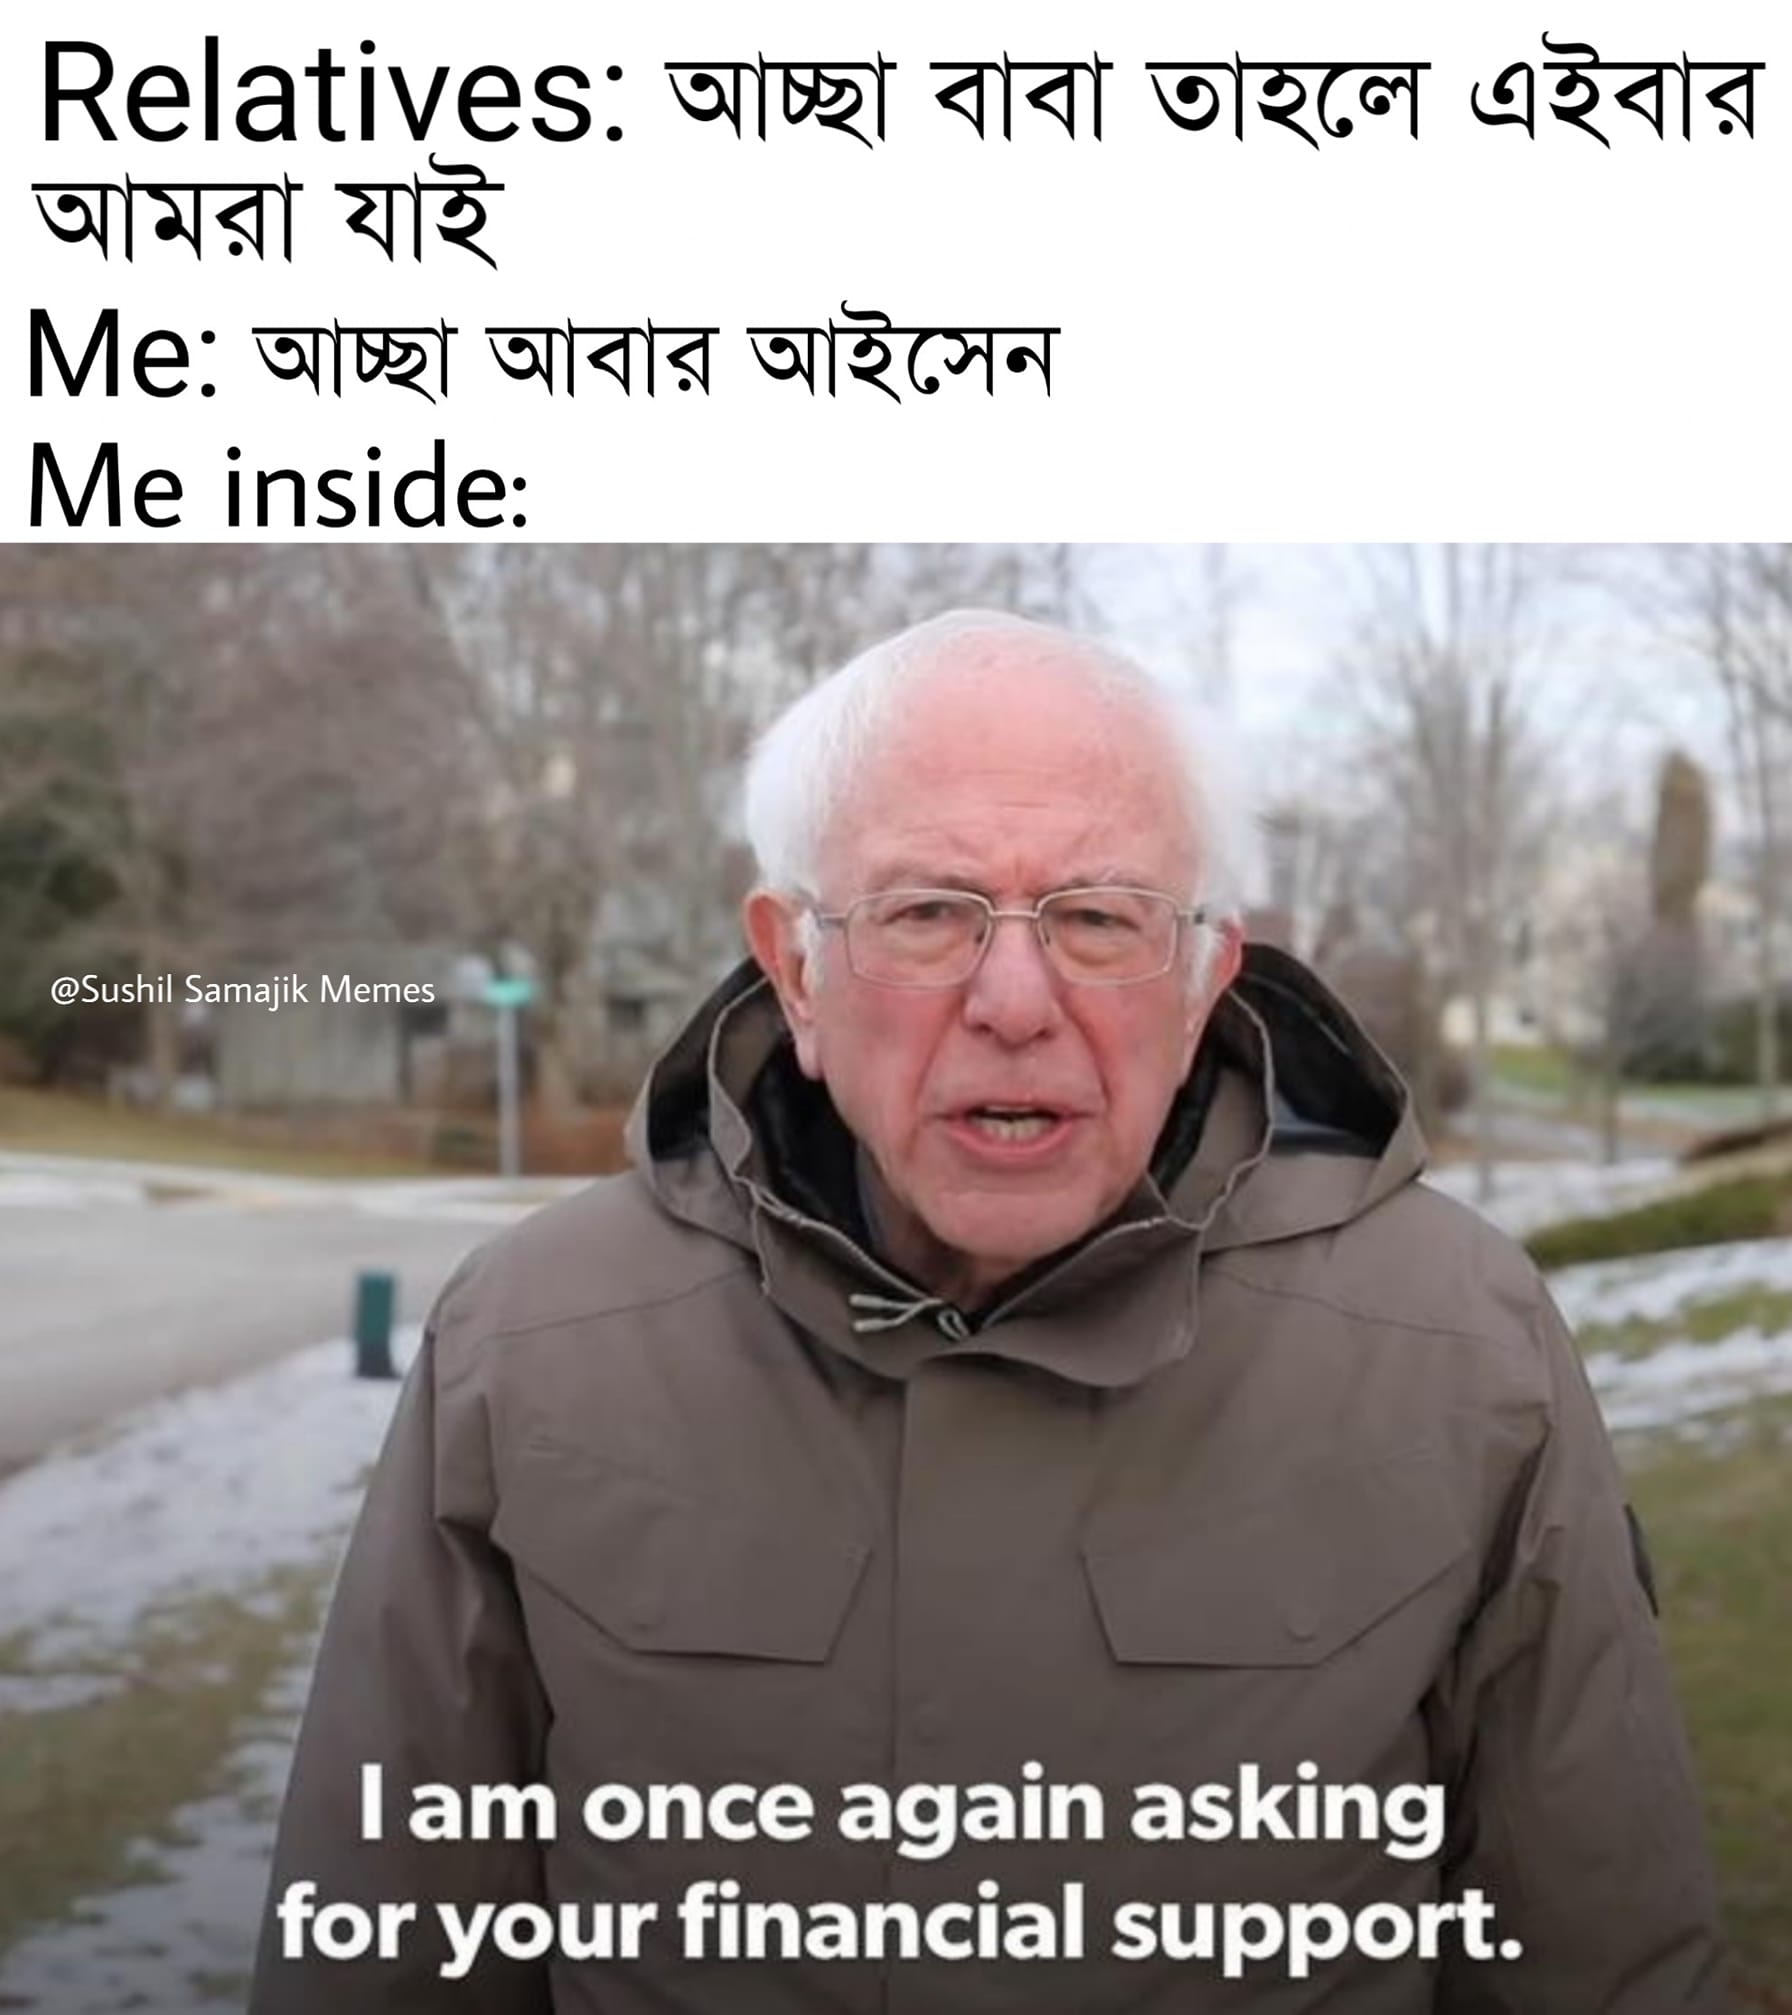
Caption: Relatives : আচ্ছা বাবা তাহলে এইবার আমরা যাই     Me:  আচ্ছা আবার আইসেন     Me inside:     I am once again asking for your financial support.
Label: non-hate